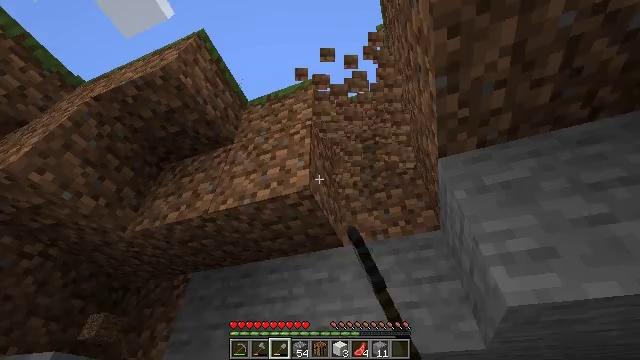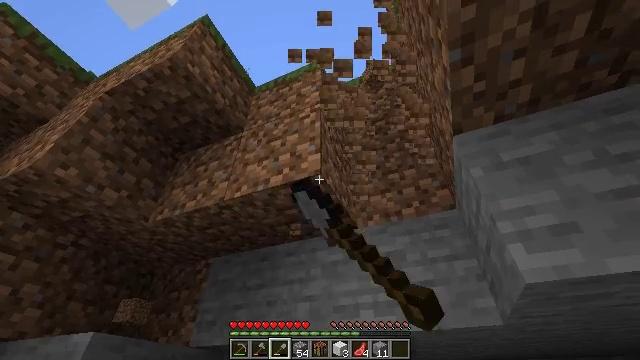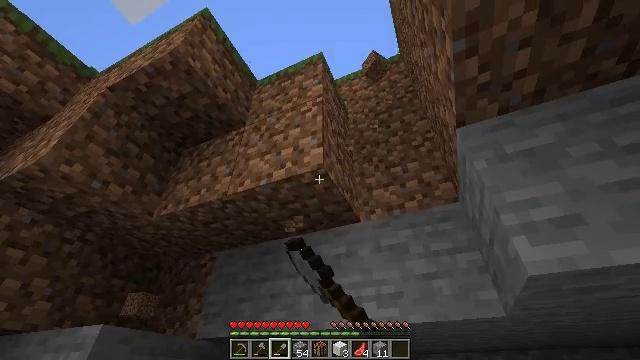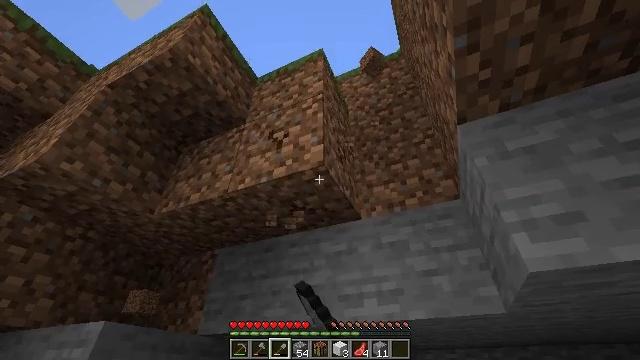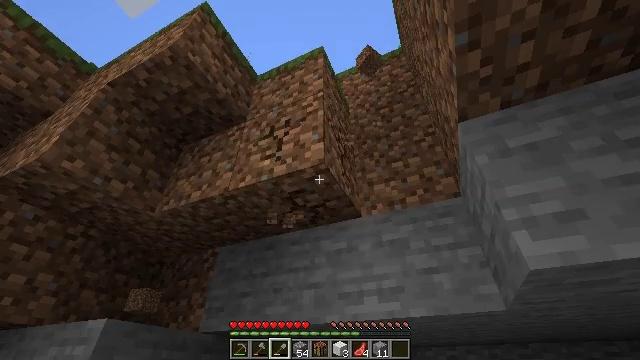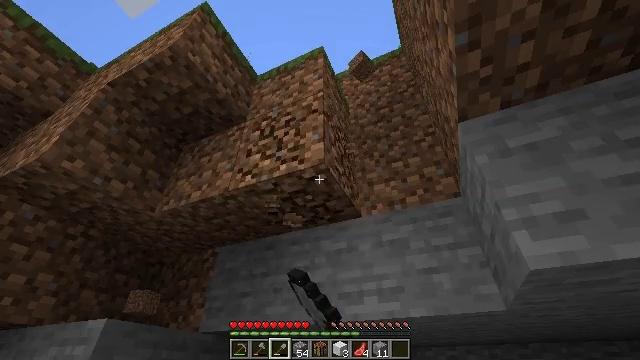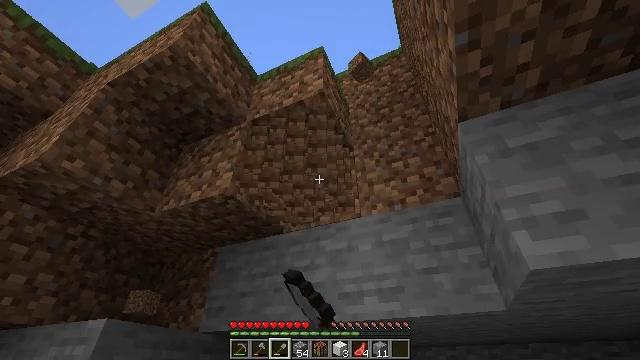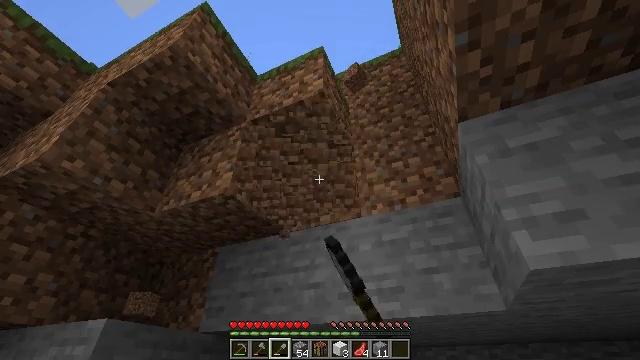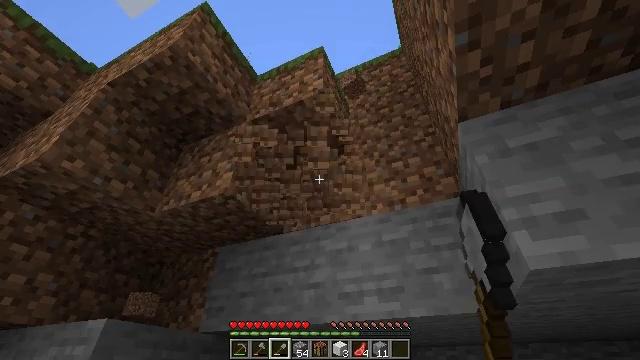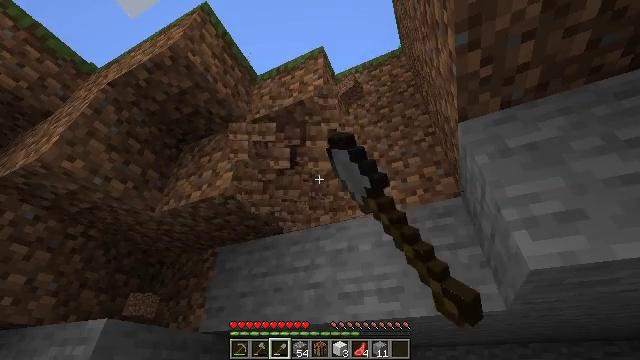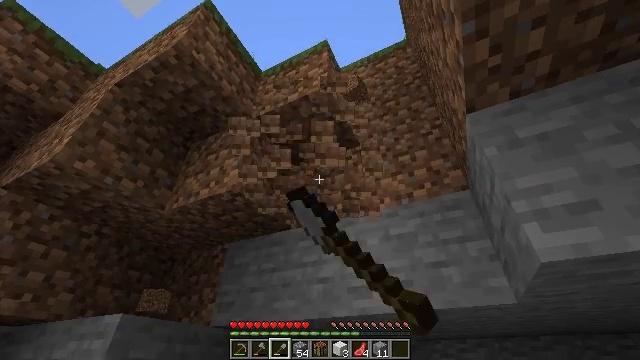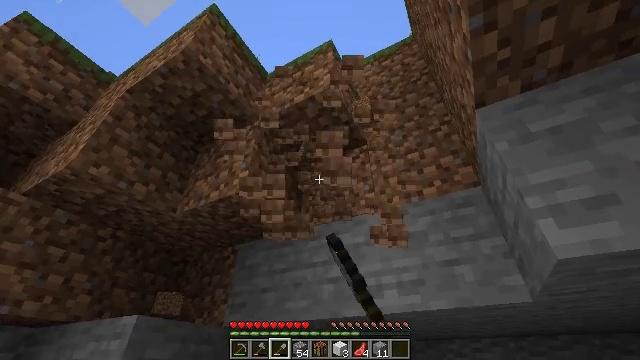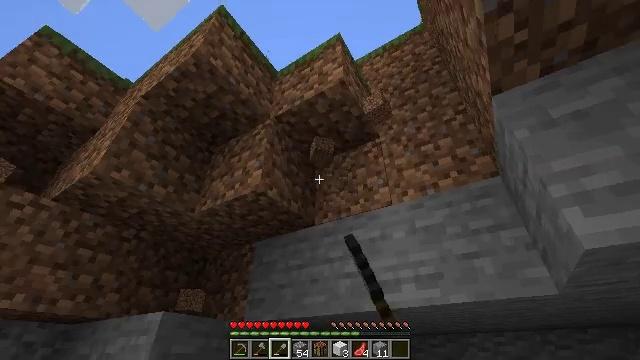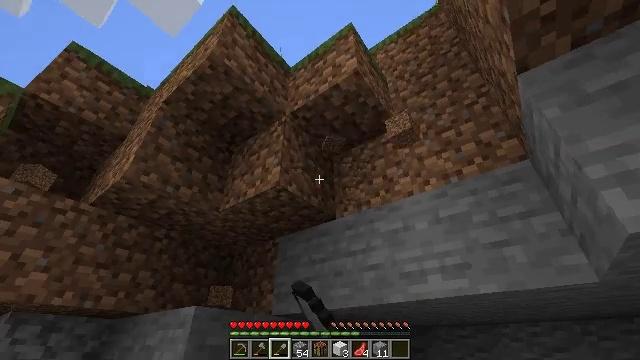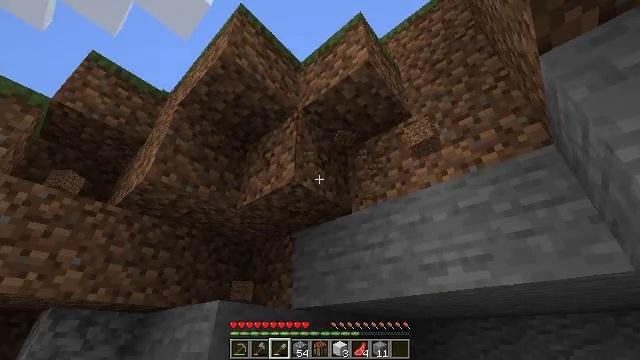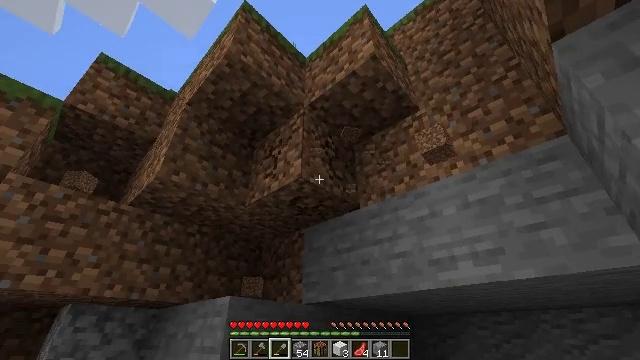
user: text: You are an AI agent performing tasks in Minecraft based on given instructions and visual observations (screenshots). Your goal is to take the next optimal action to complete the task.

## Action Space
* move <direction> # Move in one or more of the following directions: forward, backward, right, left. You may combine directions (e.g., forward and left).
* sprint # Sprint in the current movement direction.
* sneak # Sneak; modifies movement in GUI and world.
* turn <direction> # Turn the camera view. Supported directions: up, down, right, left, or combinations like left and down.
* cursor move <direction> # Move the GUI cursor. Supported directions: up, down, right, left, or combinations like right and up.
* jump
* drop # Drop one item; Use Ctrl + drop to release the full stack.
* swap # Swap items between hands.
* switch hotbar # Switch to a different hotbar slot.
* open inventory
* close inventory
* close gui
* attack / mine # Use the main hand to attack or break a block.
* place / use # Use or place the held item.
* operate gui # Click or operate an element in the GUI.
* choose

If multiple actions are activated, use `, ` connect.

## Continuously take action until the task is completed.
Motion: motion action
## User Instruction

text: Gather dirt.
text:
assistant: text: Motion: turn left and down, attack / mine
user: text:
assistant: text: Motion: turn down, attack / mine
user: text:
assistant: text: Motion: attack / mine
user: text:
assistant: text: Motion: attack / mine
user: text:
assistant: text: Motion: attack / mine
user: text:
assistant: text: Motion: attack / mine
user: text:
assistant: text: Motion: attack / mine
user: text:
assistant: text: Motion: attack / mine
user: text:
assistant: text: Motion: attack / mine
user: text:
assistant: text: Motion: turn left and down, attack / mine
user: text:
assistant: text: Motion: turn left, attack / mine
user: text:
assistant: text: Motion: turn left, attack / mine
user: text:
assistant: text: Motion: turn left and down, attack / mine
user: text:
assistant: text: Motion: turn left and down, attack / mine
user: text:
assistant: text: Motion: turn left, attack / mine
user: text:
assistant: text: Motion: turn left, attack / mine
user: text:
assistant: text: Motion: attack / mine
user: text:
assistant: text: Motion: attack / mine
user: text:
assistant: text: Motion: attack / mine
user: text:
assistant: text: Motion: attack / mine
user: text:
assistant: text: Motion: attack / mine
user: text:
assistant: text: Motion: attack / mine